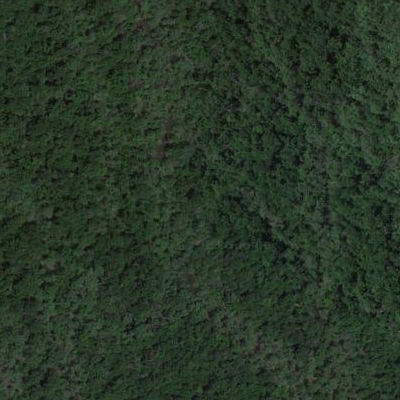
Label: eForest